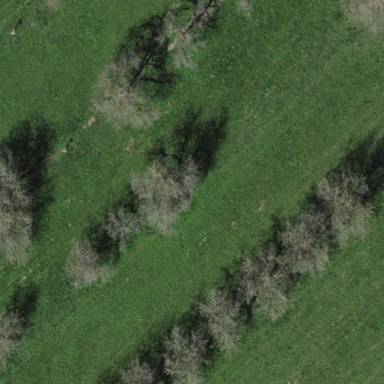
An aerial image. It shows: Orchard.